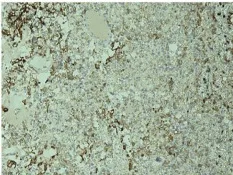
Vacuolated stromal cells are positive for GFAP.
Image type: pathology (fish)